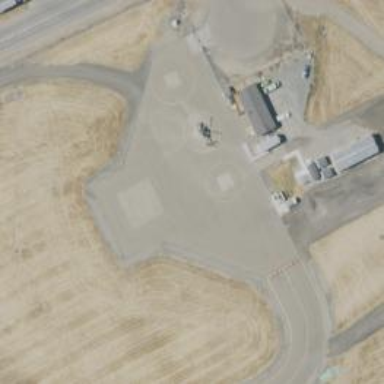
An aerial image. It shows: Image showing helipad at airport.